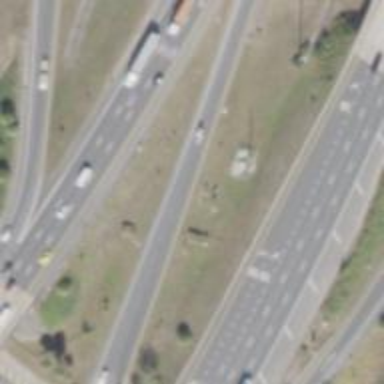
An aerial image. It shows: Asphalt motorway link.